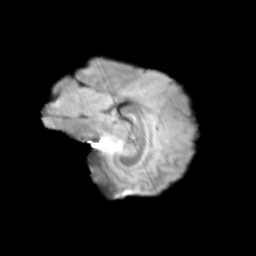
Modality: T2w
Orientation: sagittal
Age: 12
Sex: female
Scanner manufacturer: siemens
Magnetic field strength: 3 T
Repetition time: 3.8 s
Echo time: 0.07 s